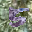
Label: 5